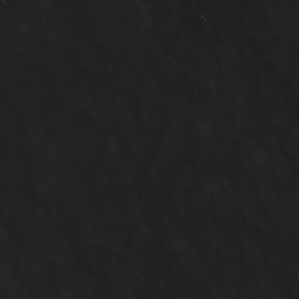
Label: non_frost